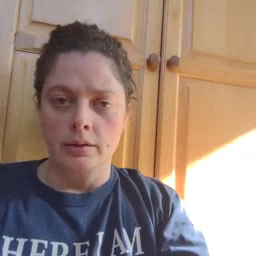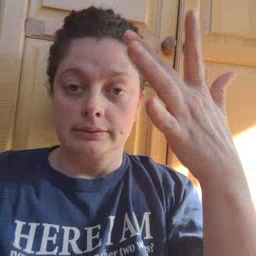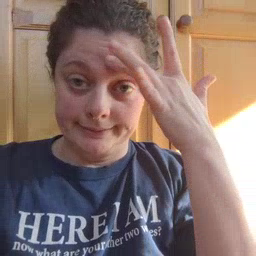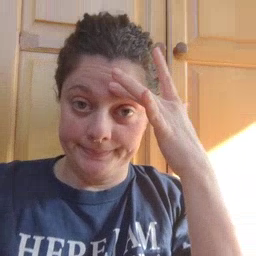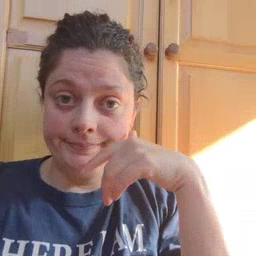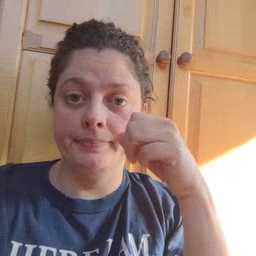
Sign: sick